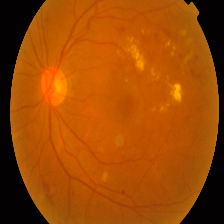
Diabetic retinopathy grade: Proliferative DR